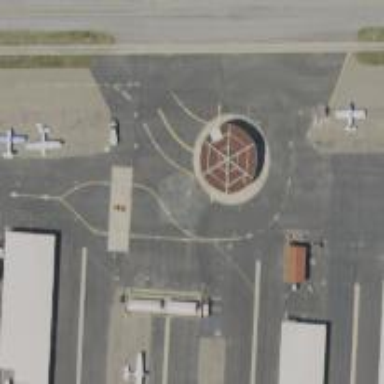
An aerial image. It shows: Image of taxiway at airport.